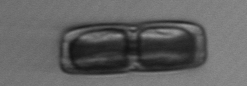
Label: Ephemera